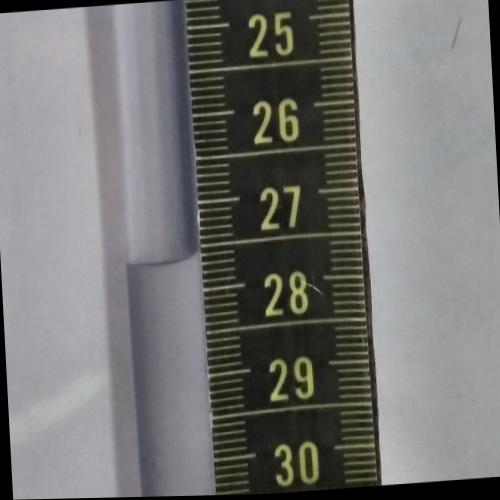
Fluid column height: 27.6 cm